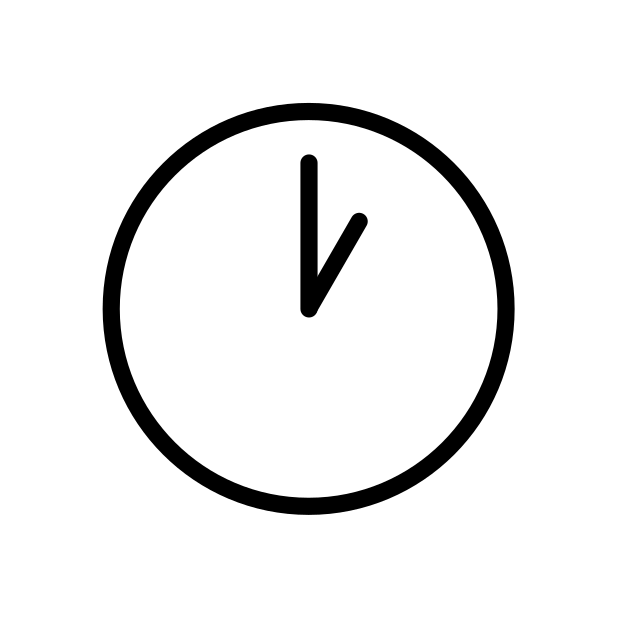
Emoji: 🕐
Name: clock face one oclock
Unicode: 0x1f550